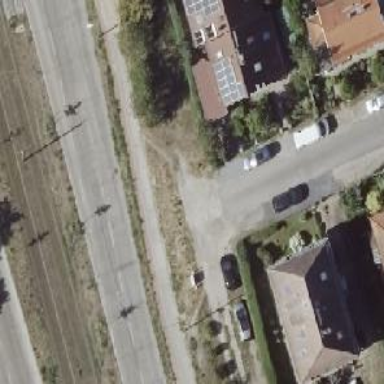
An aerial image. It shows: Path with asphalt cycleway and concrete footway and sidewalk.